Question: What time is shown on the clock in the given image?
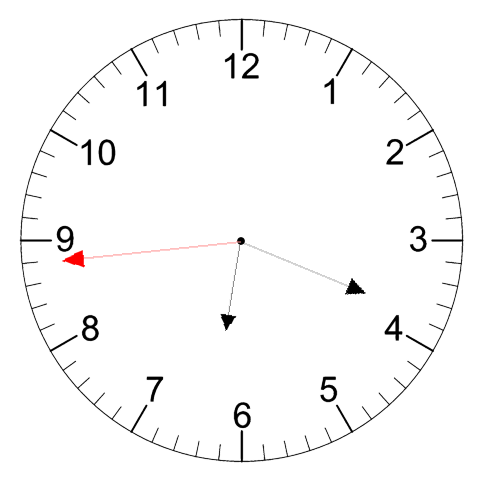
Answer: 06:18:44